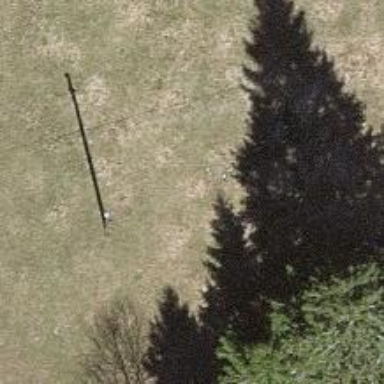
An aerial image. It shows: Power pole.